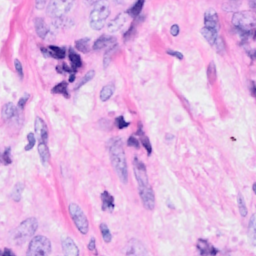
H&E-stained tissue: Breast